Question: I'm beginning to store an NSArray in file, but I keep getting nil as a response...
The Apple docs say that nil means your file doesn't exist, but I'm pretty sure mine does (I'm probably not building my path correctly)...
Here is the code that I use to store my NSArray in a file...
'''
NSString *filePath = [[NSBundle mainBundle] pathForResource:@"scorecards" ofType:@"dgs"];
NSArray *myArray = [[NSArray alloc] initWithObjects:@"J", @"ANA", @"MY", @"GDON", nil];
[myArray writeToFile:filePath atomically:YES];
NSArray *mynewArray = [NSArray arrayWithContentsOfFile:filePath];
NSLog(@"%@", [mynewArray objectAtIndex:2]);
'''
I also took a screenshot of Xcode to show you guys that my file does exist...

The file is clearly saved in the group and the file is called with the extension (something I made up for my specific application - Dot Golf Scorecard - dgs)
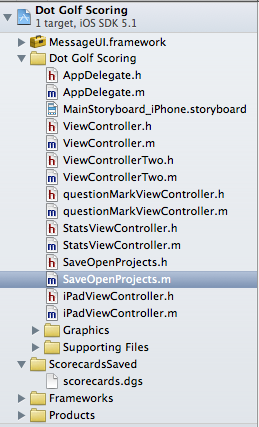
Answer: Indeed, your file path uses the 'pathForResource' method, thus it will point to a location in your application bundle, which is not writable.
Instead, you have to write to the application document directory on the device / simulator.
'''
NSURL *documentsDirectory =
[[[NSFileManager defaultManager] URLsForDirectory:NSDocumentDirectory
inDomains:NSUserDomainMask] lastObject];
NSURL *fileURL = [documentsDirectory
URLByAppendingPathComponent:@"storecards.dgs"];
'''
So if your bundle version of the document contains some seed data, copy it to the app documents directory first.